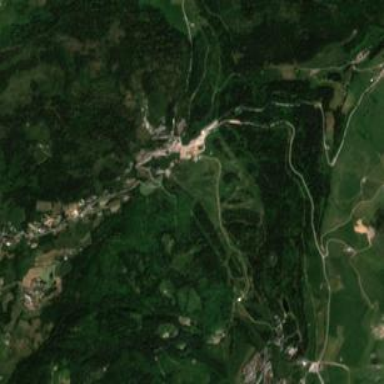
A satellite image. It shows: Small hamlet.